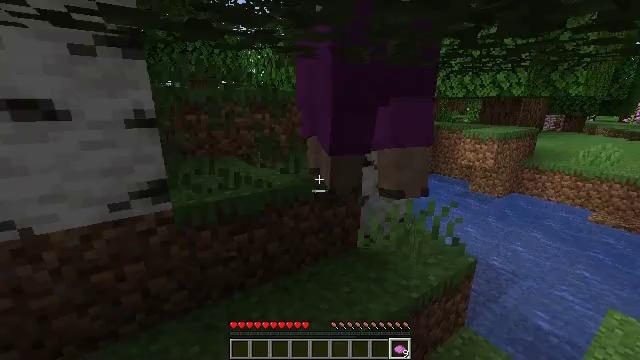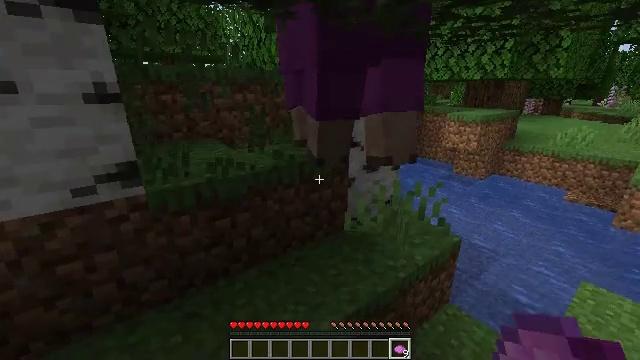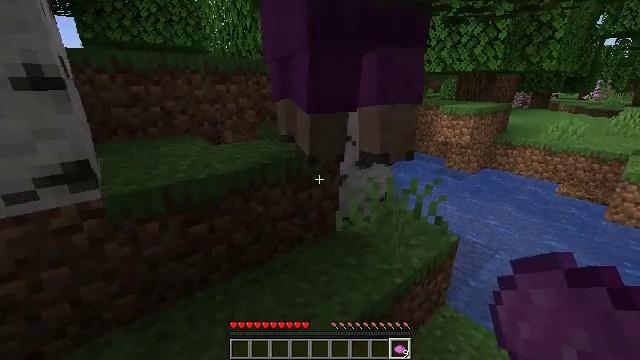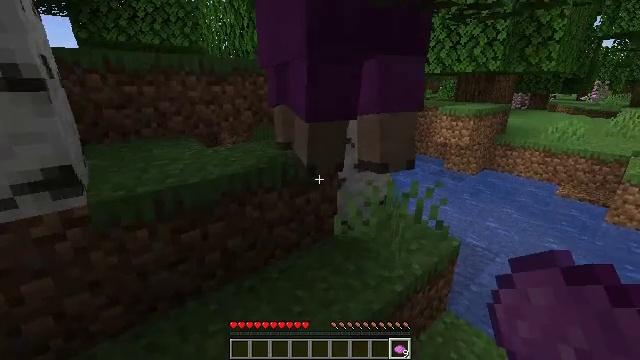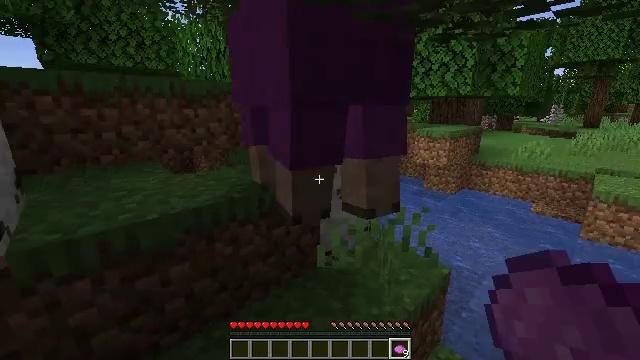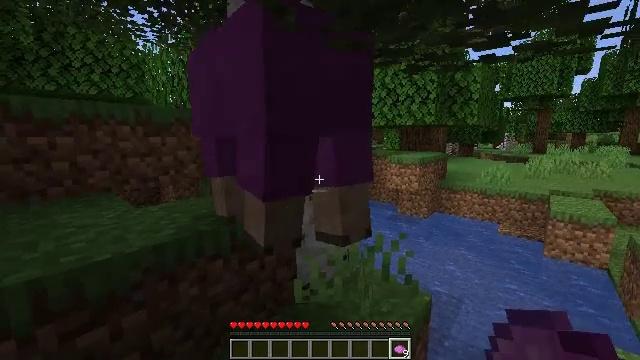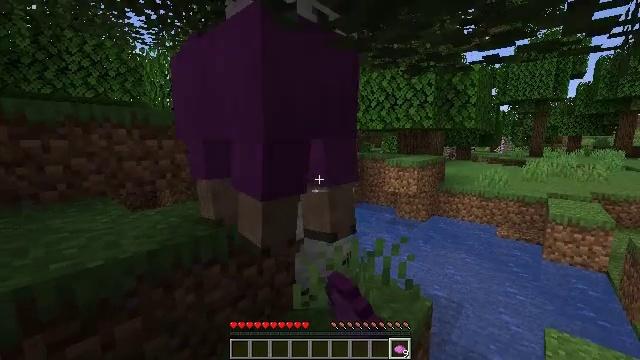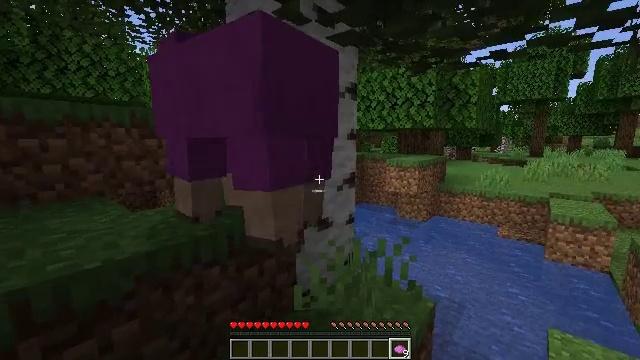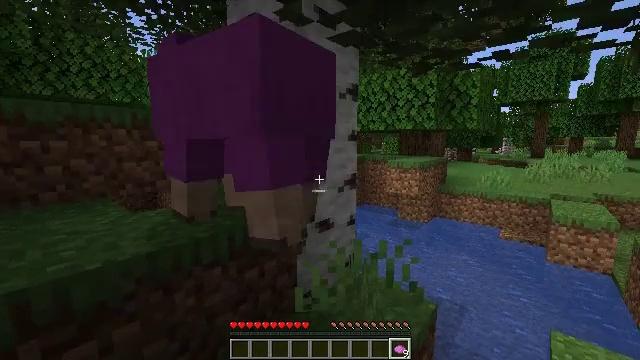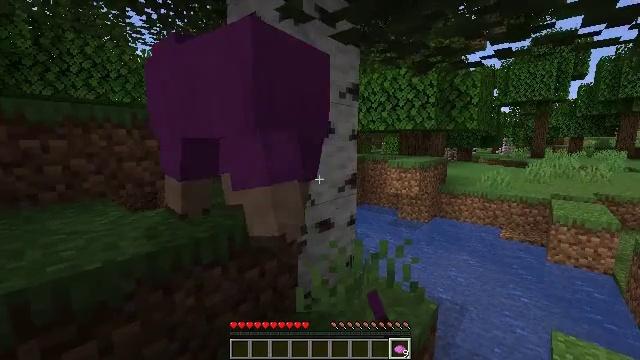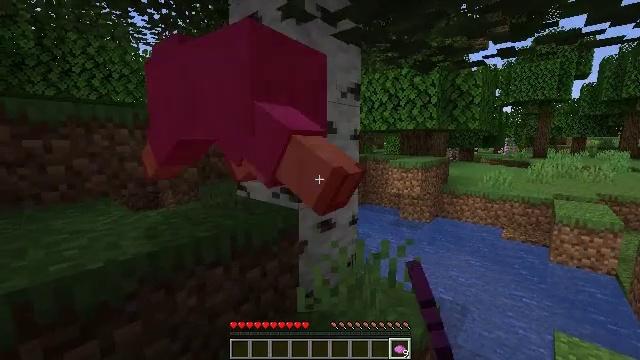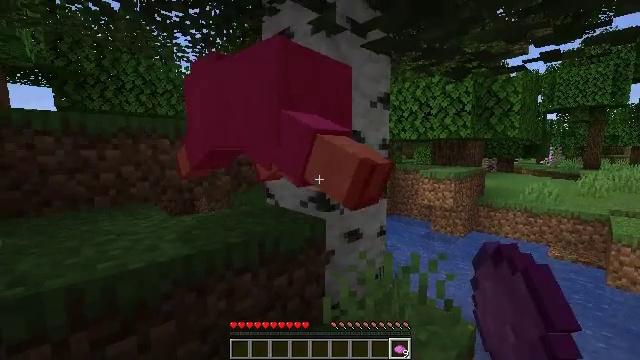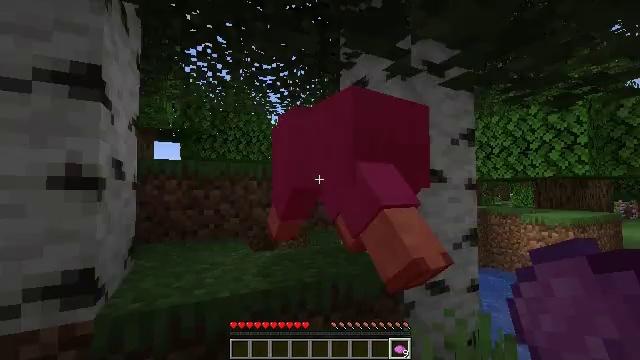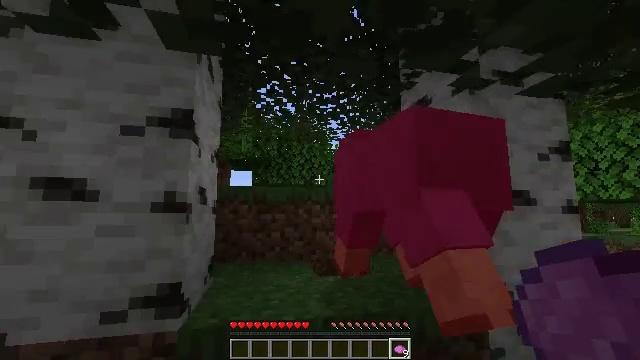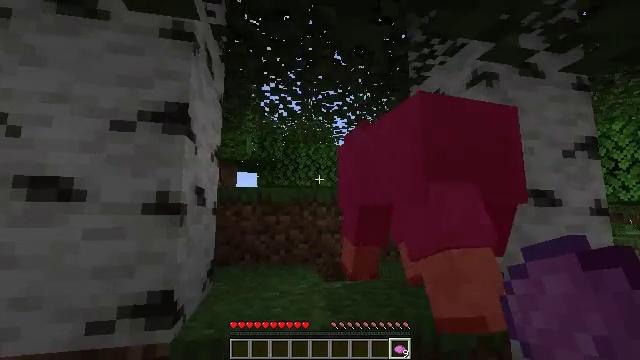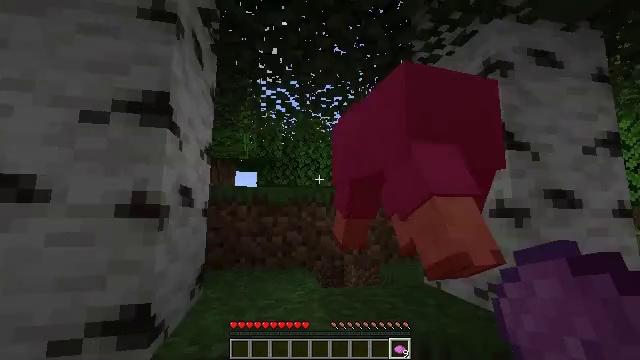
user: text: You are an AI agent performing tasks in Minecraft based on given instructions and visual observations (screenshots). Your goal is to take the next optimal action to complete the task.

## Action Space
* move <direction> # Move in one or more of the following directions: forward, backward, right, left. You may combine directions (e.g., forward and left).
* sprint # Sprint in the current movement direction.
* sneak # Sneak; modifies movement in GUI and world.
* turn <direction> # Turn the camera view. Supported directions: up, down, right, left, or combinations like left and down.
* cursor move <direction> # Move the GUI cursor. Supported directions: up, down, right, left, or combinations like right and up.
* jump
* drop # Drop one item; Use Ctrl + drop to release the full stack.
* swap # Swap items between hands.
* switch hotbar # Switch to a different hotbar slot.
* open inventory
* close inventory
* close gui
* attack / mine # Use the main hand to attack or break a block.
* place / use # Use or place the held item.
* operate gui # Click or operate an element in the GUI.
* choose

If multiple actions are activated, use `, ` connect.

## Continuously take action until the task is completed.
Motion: motion action
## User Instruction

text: Combat the sheep.
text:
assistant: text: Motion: move forward, turn right and down
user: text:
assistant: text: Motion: move forward, turn right and down
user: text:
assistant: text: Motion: move forward
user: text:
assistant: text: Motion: turn right and up
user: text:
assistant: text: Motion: turn right and up, attack / mine
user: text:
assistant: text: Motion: attack / mine
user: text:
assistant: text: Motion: attack / mine
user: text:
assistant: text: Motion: no_op
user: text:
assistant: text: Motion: no_op
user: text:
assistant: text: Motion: no_op
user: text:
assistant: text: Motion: turn left and up
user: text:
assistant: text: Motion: turn left and up
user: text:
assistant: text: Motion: move forward, turn left and up
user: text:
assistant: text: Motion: move forward, turn left
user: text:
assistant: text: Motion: move forward
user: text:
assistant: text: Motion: move forward, turn right and down
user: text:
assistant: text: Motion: move forward, turn right and down
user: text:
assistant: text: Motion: move forward, turn right and down
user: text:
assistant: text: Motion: move forward, attack / mine
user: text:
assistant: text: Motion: move forward, attack / mine
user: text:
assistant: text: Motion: attack / mine
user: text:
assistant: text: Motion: no_op
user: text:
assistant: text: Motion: turn down
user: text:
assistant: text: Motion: turn down
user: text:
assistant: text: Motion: turn right and down
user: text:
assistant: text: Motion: move forward, turn right and down
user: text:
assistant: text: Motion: move forward, turn down, jump
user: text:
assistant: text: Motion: move forward, turn down, jump
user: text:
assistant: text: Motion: move forward, turn down, jump
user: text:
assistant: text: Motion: move forward, turn left and down, jump